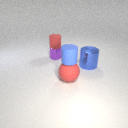
small purple metal cylinder to the left of large blue metal cylinder